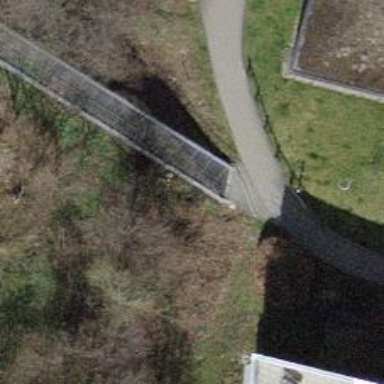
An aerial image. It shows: Footway bridge with metal surface.